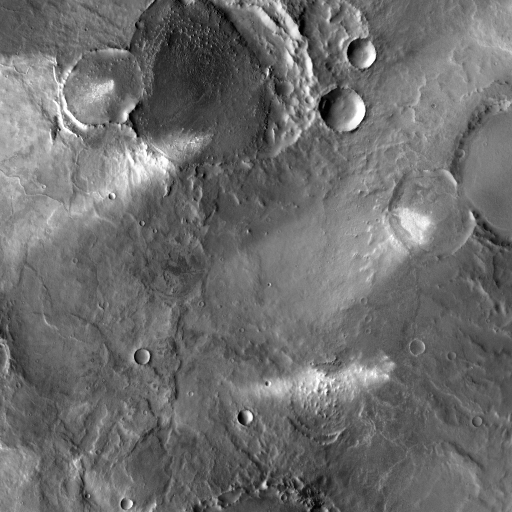
Crater classes present: Background, Other, Layered, Buried, Secondary